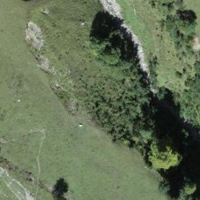
EUNIS habitat code: 23
Species observed at this site:
Tussilago farfara